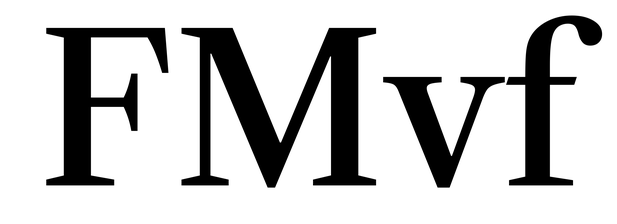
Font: LibreCaslonText_Medium